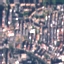
Land use / land cover class: Residential